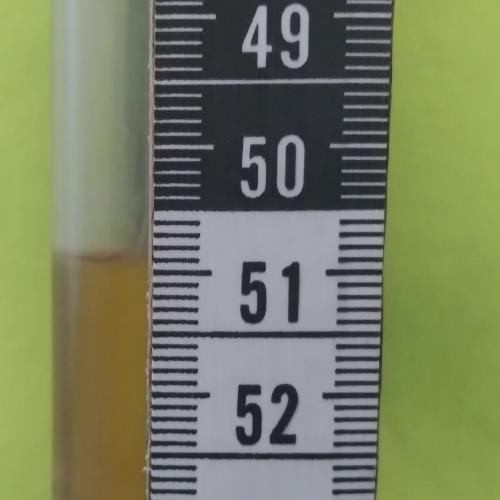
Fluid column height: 50.9 cm